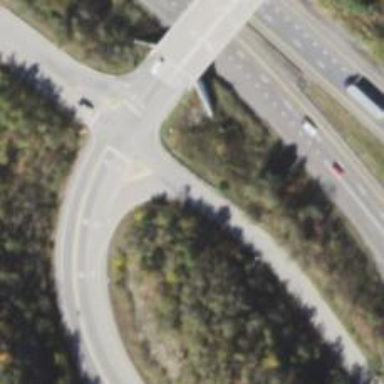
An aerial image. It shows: Trunk link highway.